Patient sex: F
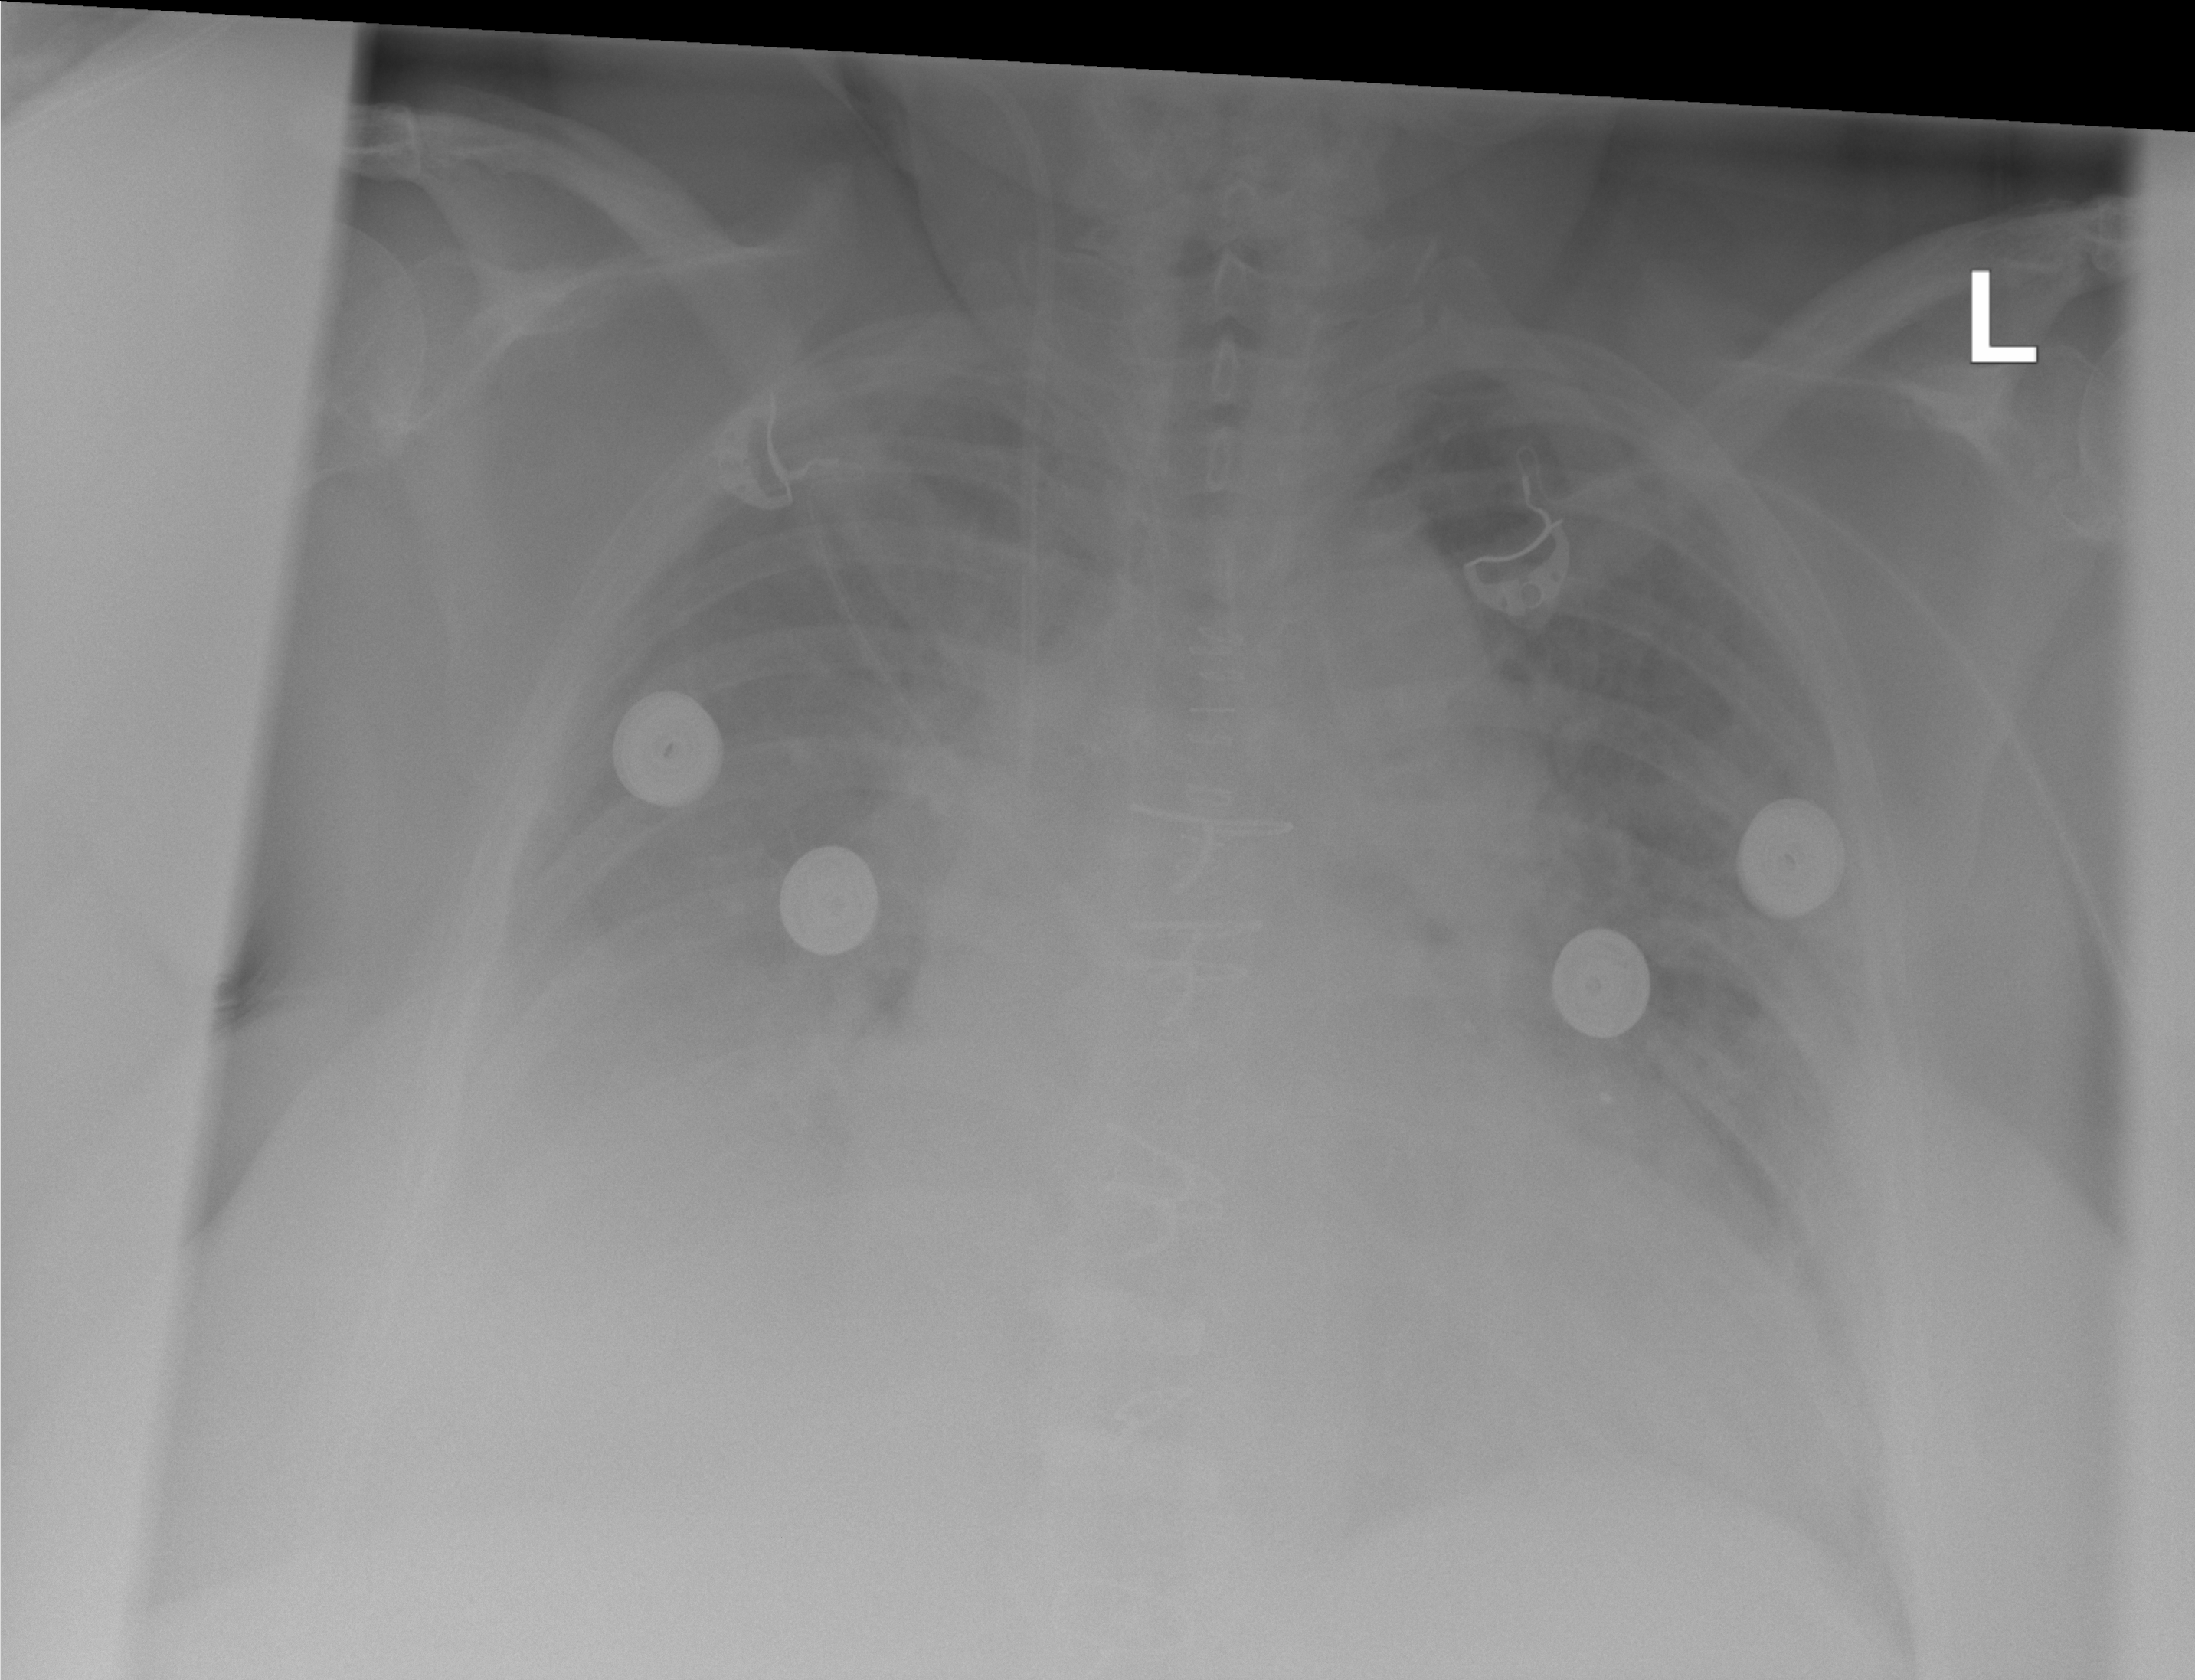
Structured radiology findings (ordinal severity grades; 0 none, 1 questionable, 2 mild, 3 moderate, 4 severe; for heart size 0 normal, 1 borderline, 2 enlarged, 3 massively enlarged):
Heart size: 2
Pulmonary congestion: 2
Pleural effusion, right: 3
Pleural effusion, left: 2
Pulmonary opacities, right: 2
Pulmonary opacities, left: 2
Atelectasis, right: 2
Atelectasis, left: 2